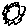
Label: sun